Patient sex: F
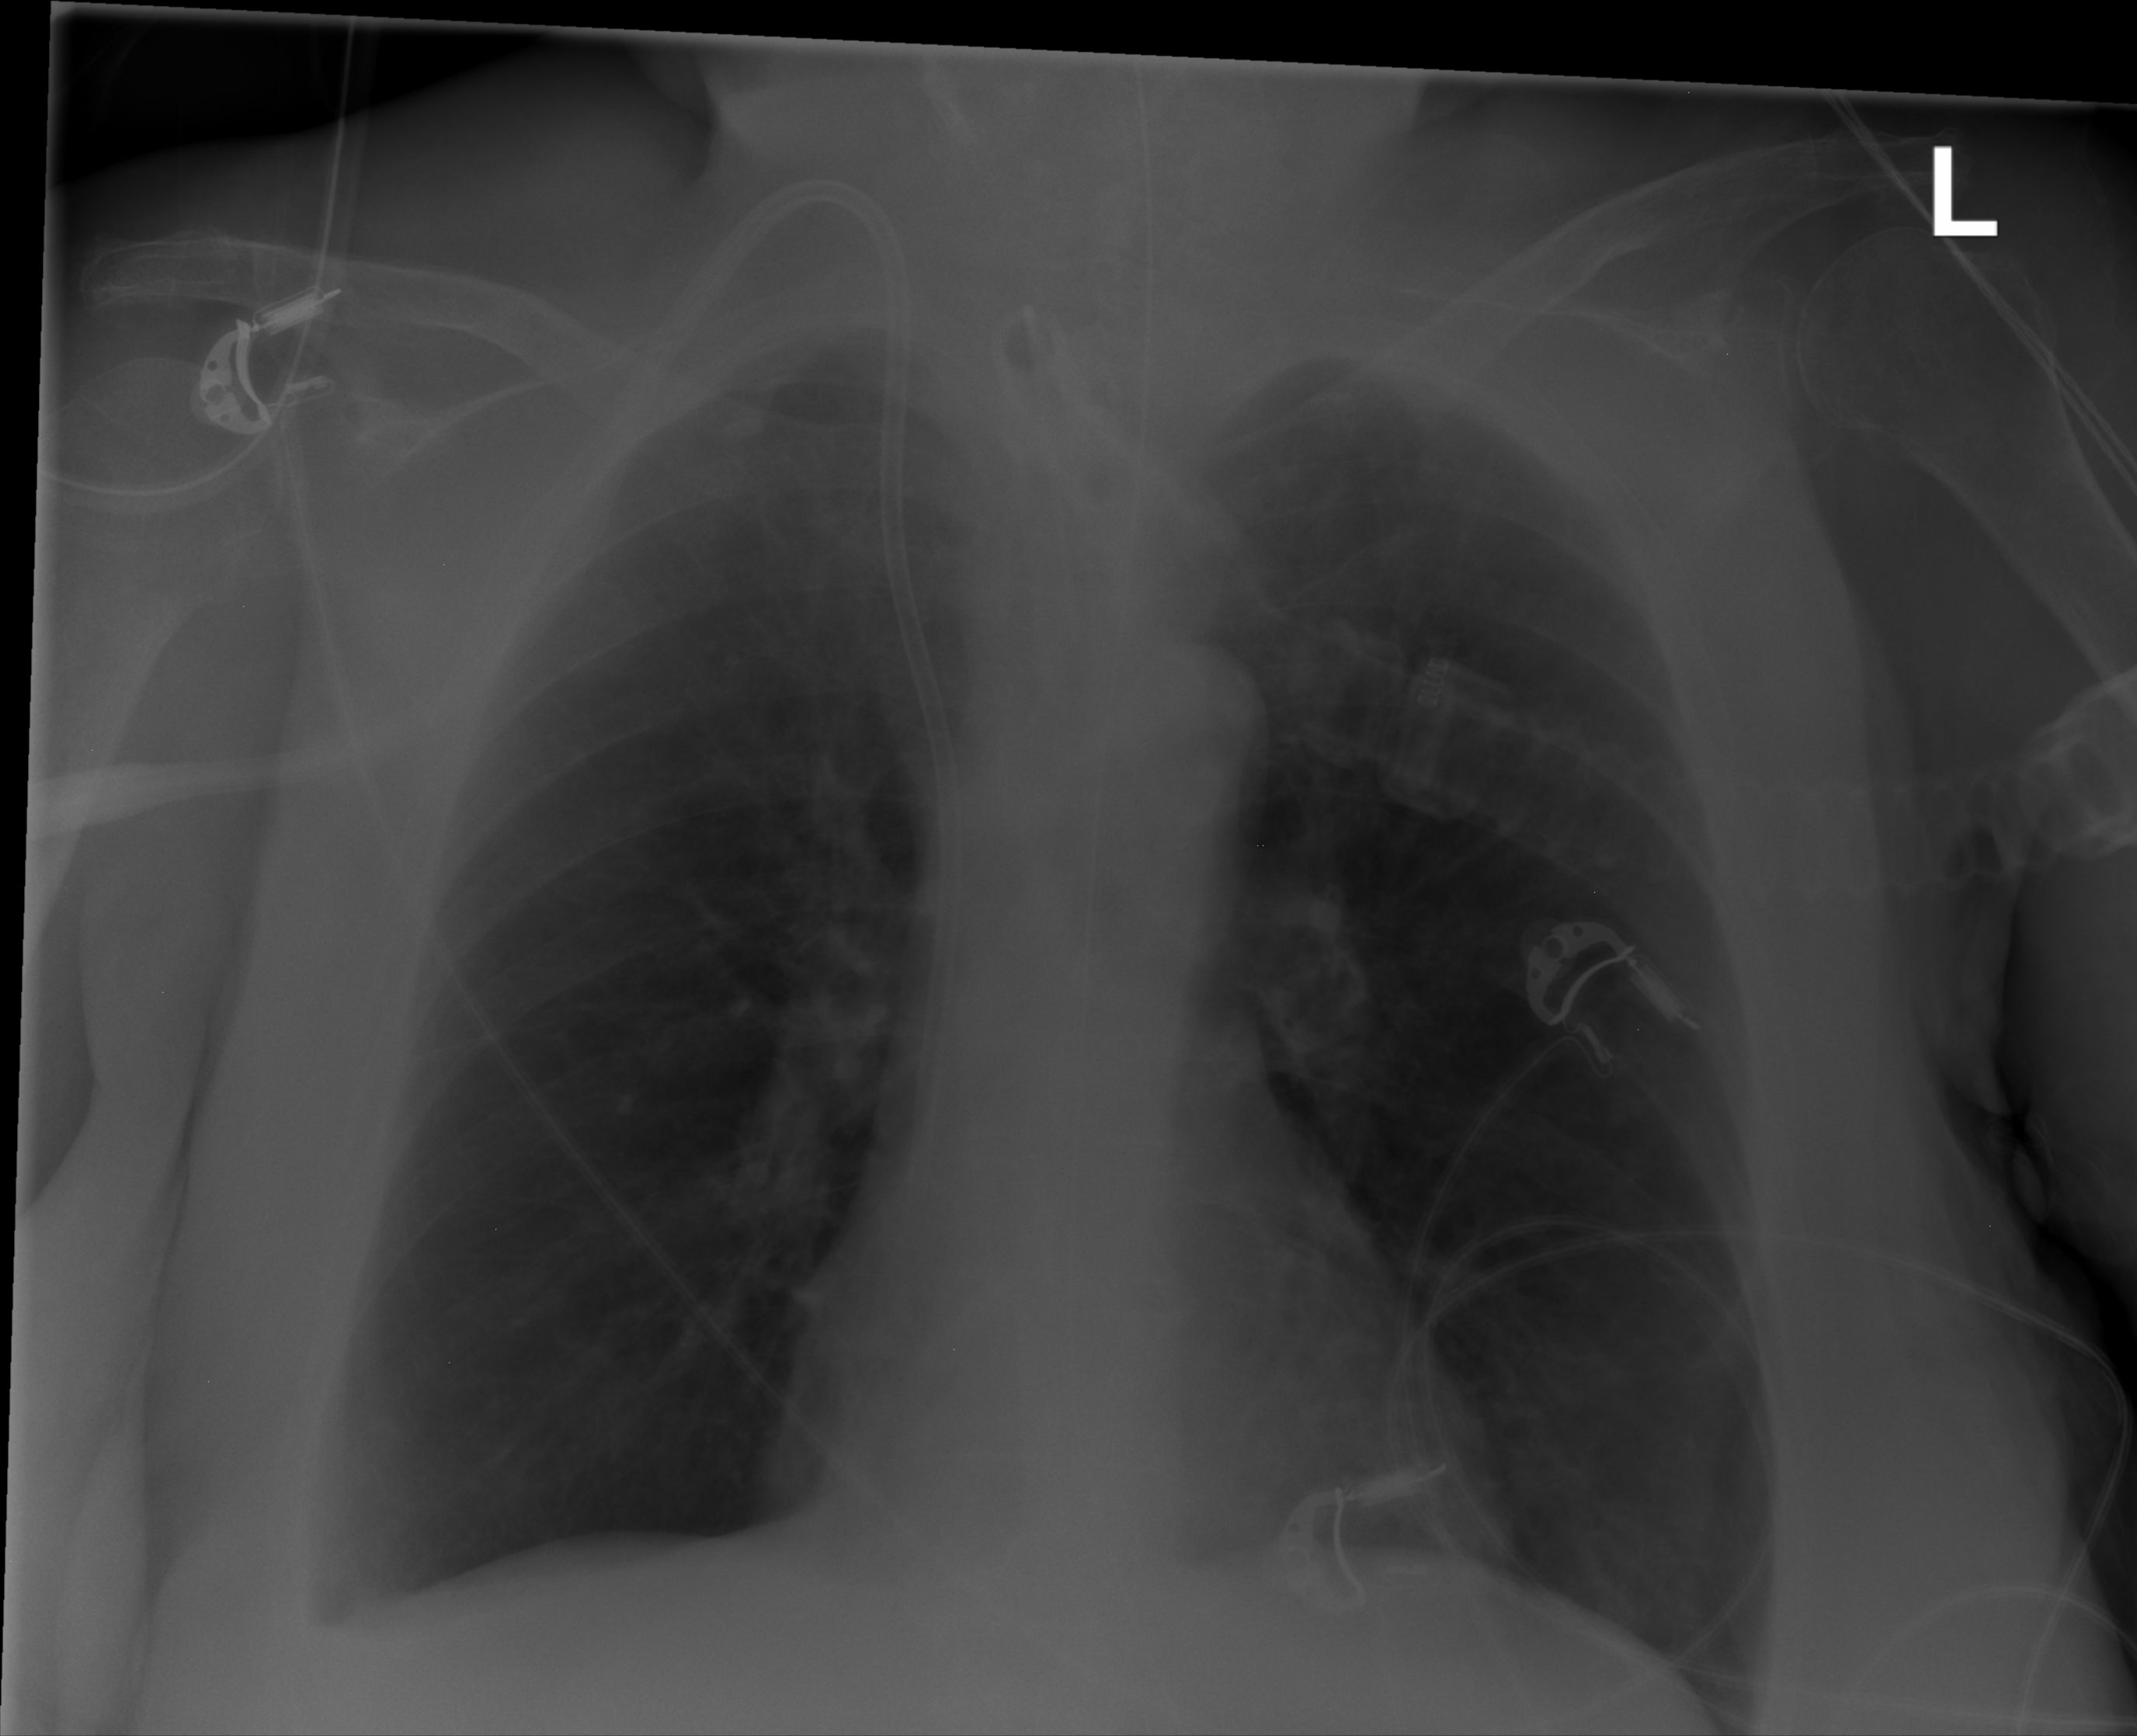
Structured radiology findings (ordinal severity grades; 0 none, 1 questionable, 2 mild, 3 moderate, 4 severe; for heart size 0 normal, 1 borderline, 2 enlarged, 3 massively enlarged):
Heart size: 0
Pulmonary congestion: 0
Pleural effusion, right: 0
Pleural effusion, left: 2
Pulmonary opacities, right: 0
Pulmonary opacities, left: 0
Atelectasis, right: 0
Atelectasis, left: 0